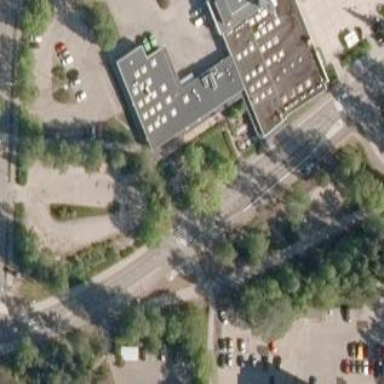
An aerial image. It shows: Pedestrian road.